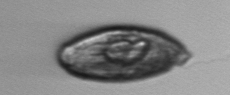
Label: Katodinium_or_Torodinium